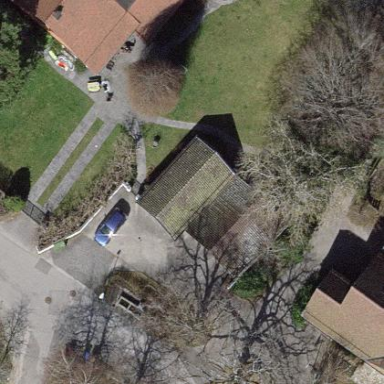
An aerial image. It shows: Garage building.